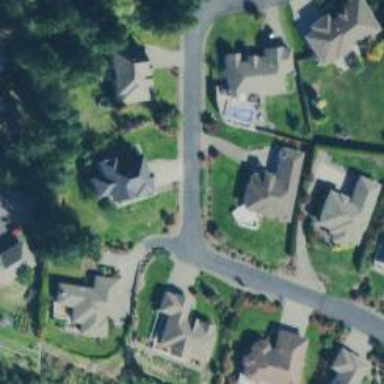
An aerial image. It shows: Residential road.